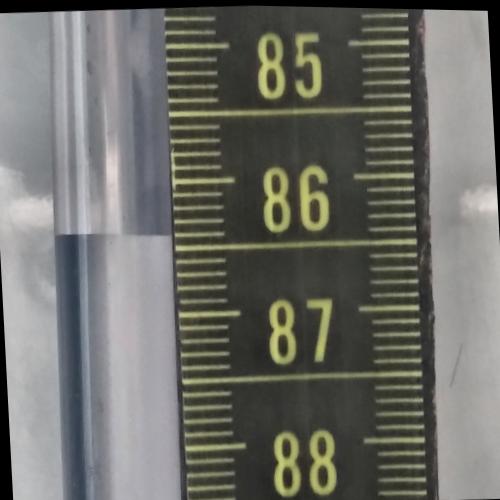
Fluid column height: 86.4 cm